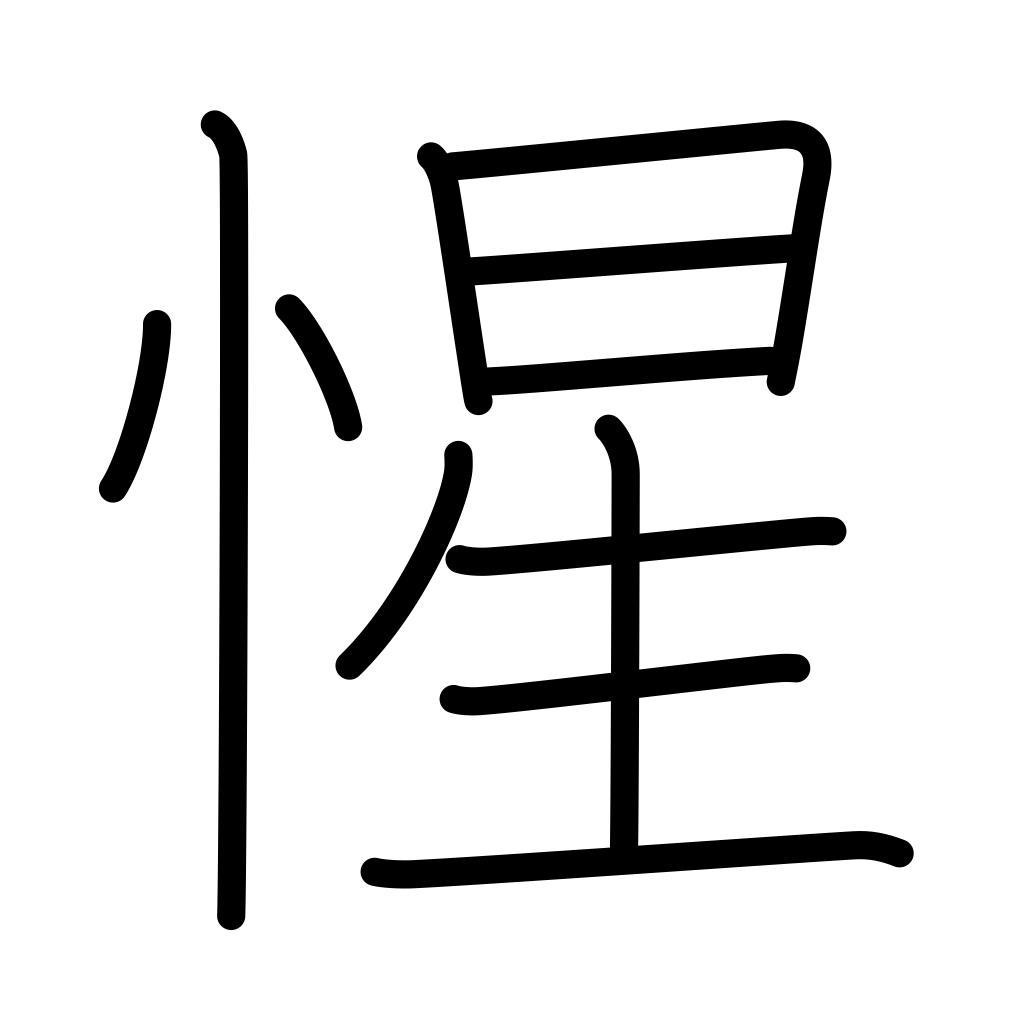
Meaning: realize